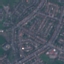
Label: Residential